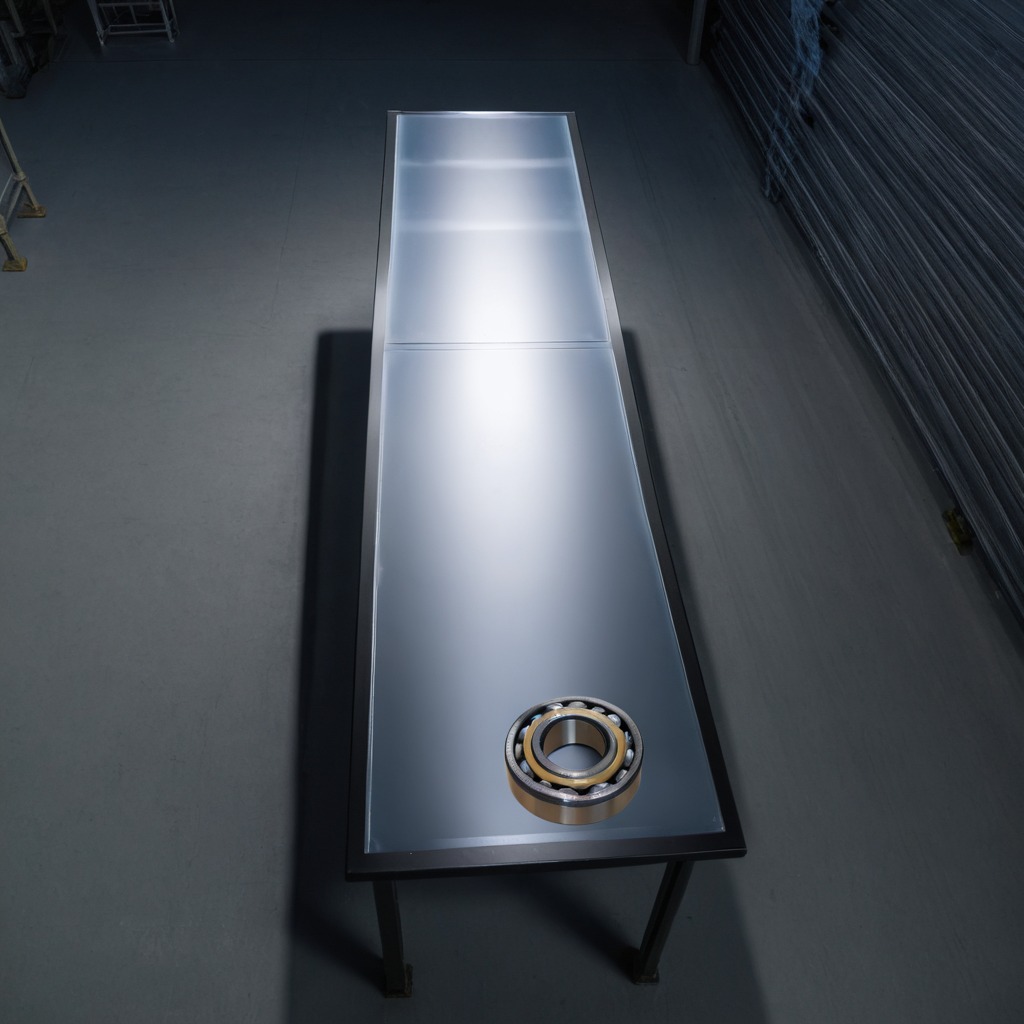
A metal ball bearing is lying on the tabletop.